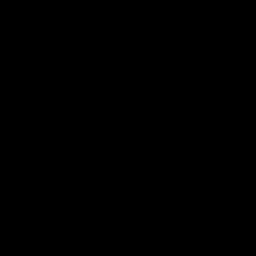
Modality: MD
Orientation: sagittal
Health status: healthy
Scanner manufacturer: siemens
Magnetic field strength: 3 T
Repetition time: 10 s
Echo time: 0.092 s